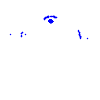
Particle: pion